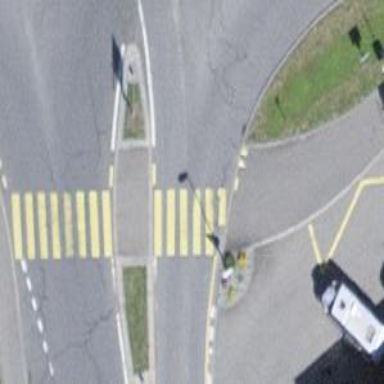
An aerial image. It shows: Uncontrolled zebra crossing with central island.